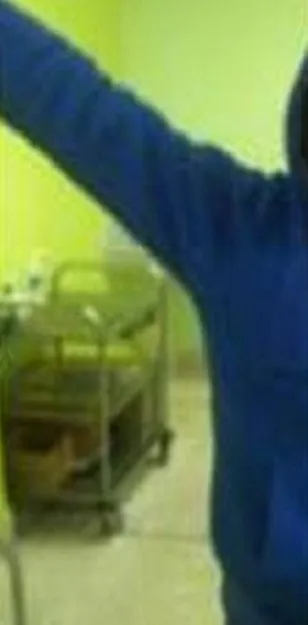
Clinical result.
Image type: pathology (giemsa)